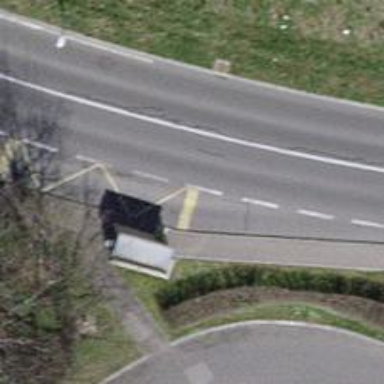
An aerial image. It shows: Public transport stop position.